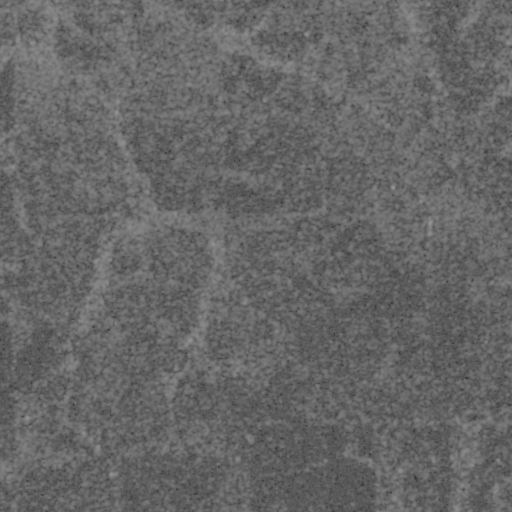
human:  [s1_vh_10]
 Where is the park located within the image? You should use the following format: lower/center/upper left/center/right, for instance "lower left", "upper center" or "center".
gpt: The park is located in the center right of the image.
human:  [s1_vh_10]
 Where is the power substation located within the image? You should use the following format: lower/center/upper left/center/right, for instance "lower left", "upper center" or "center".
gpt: The power substation is located in the center right of the image.
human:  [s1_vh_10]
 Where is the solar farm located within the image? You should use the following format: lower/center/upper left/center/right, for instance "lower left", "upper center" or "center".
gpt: The solar farm is located in the center right of the image.
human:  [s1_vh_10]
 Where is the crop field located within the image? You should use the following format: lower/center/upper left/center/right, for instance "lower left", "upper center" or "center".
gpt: There is no crop field in the image.

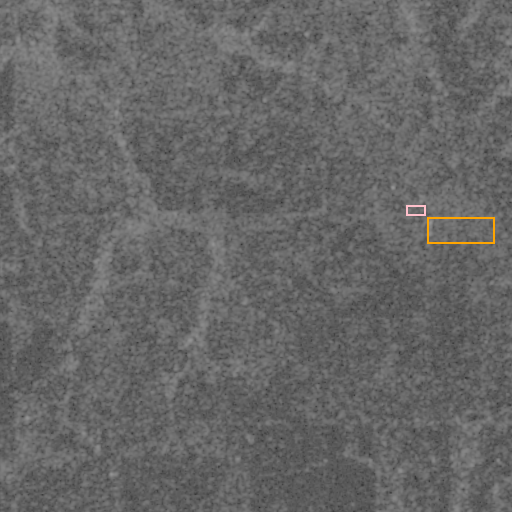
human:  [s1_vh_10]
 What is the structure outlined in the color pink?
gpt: The structure outlined in pink is a park.
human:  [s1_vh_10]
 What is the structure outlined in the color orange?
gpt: The structure outlined in orange is a solar farm.
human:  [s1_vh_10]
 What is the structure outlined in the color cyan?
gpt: There is no cyan outline.